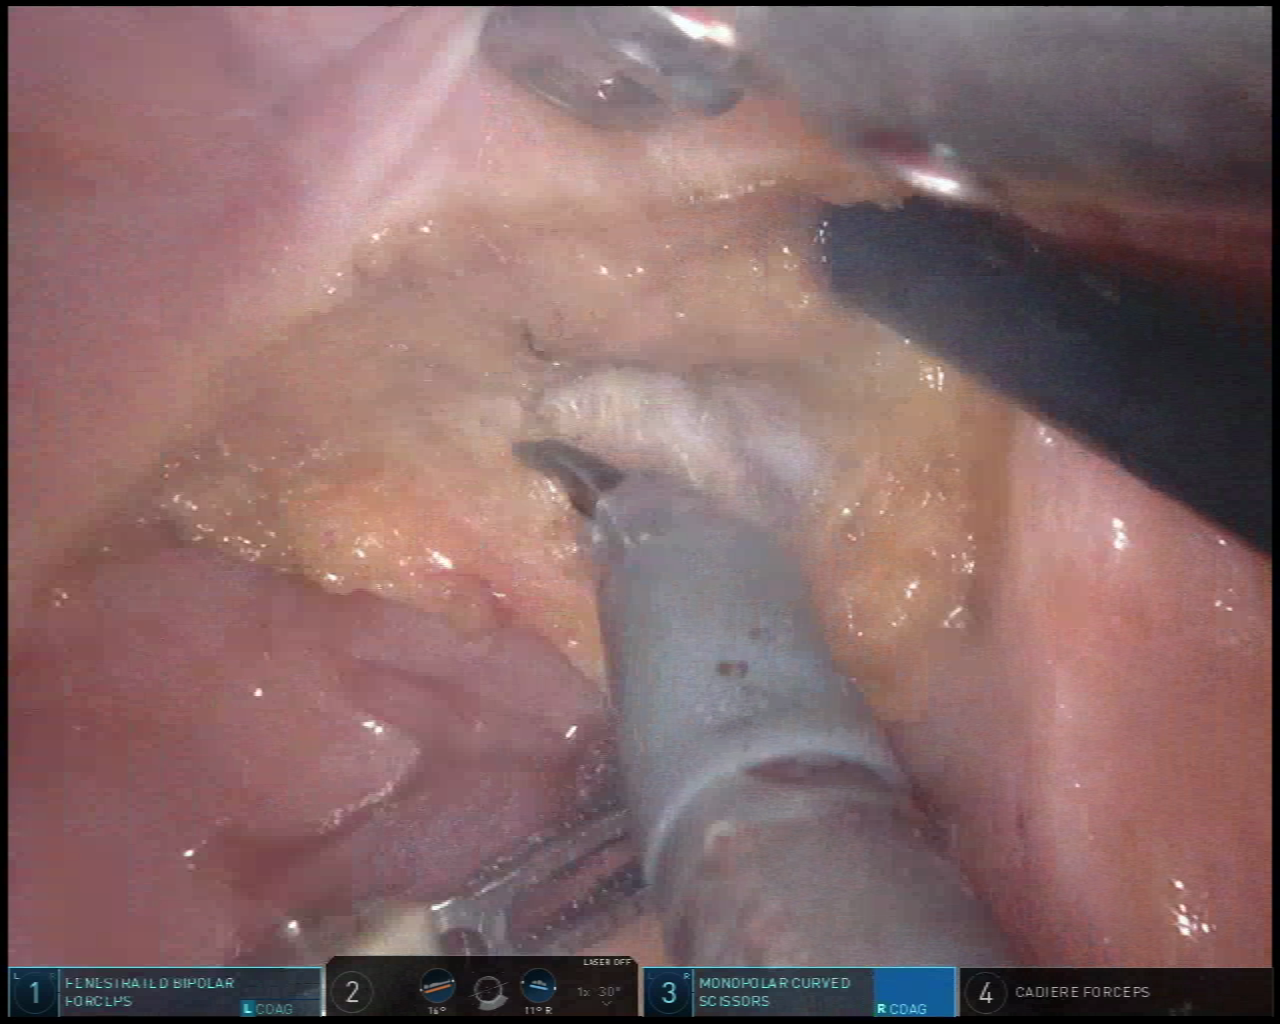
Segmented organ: vesicular_glands
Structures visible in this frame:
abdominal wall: no
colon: no
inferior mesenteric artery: no
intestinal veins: no
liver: no
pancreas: no
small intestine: no
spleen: no
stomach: no
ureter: no
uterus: no
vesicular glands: yes